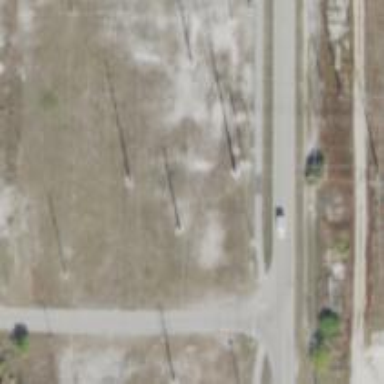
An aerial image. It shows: Power pole.